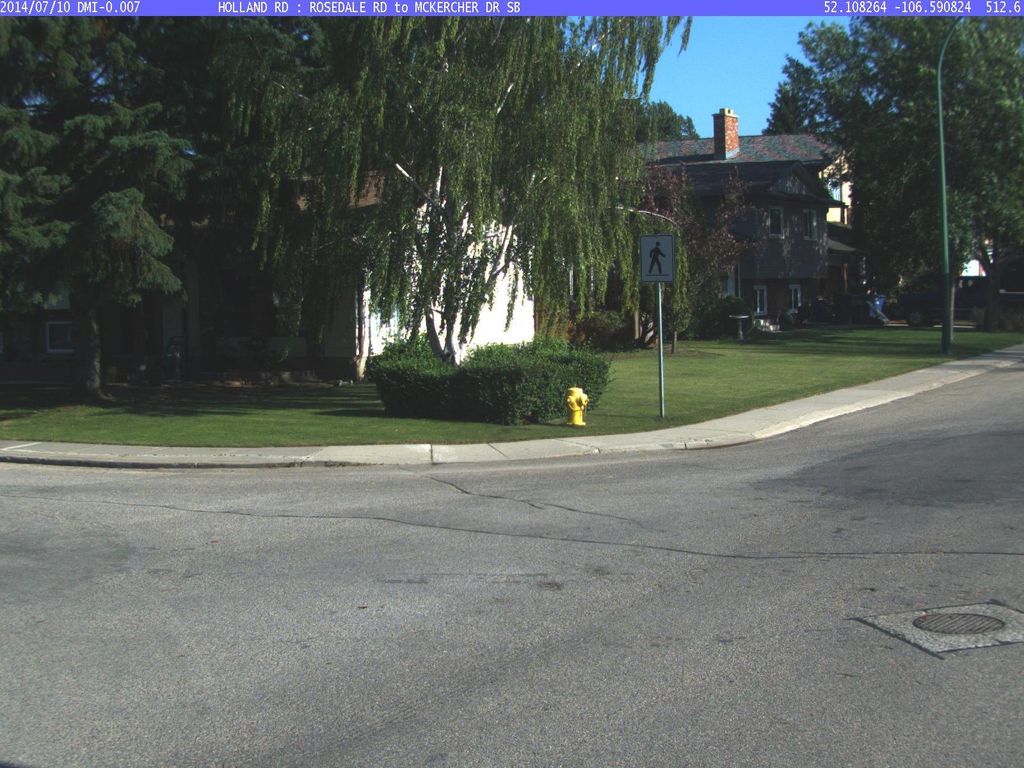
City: saskatoon